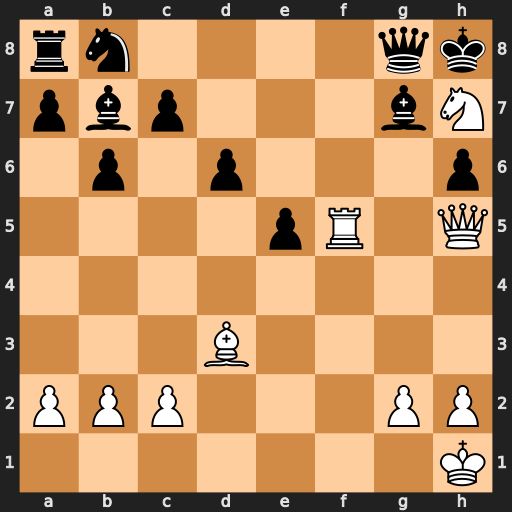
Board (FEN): rn4qk/pbp3bN/1p1p3p/4pR1Q/8/3B4/PPP3PP/7K
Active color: w
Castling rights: -
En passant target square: -
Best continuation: Ng5 Nd7 Nf7+